The image shows the envelope spectrum of a rolling-element bearing's vibration signal, with the characteristic fault frequencies (BPFO outer race, BPFI inner race, BSF ball, FTF cage) marked as reference lines. Based on the visible evidence, which condition applies: normal, inner_race, outer_race, ball?
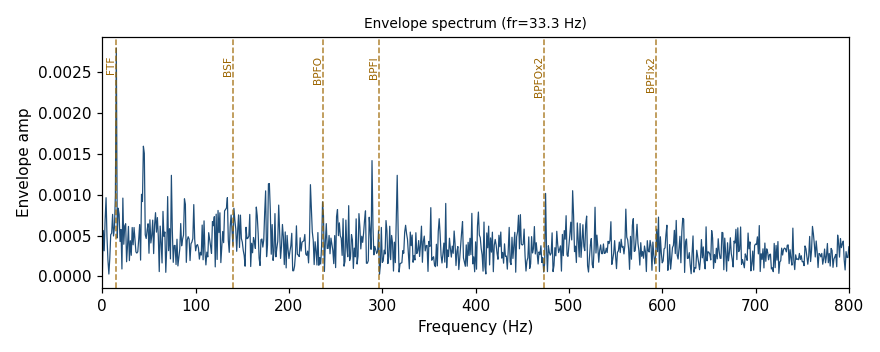
Answer: normal